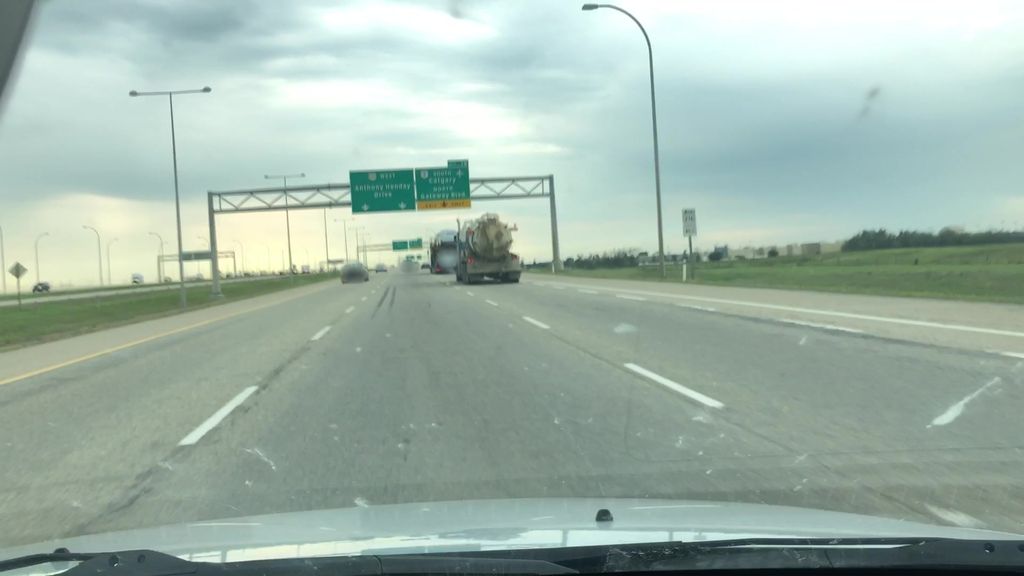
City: edmonton